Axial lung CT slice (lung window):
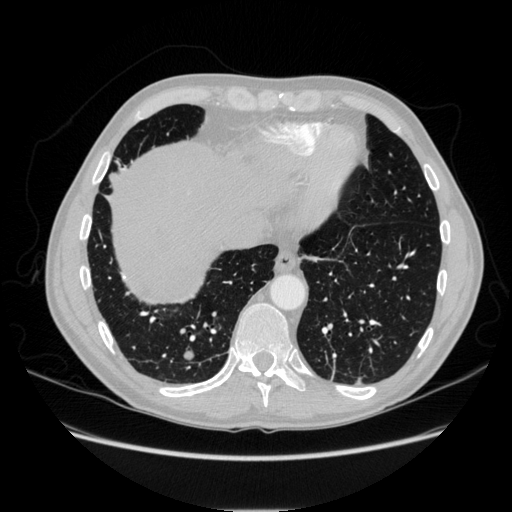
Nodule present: yes
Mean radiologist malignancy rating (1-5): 3.5